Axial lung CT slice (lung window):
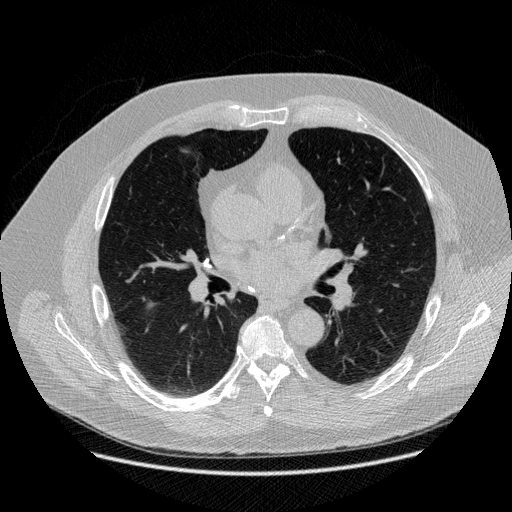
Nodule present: no